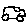
Label: car